Aerial crown-view tile of a tropical tree (Barro Colorado Island, Panama), acquired 20240716:
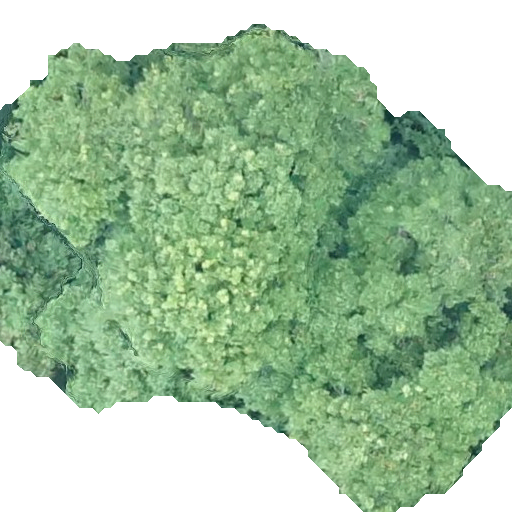
Species: Handroanthus guayacan
GBIF accepted scientific name: Handroanthus guayacan
Crown area: 302.795 m²